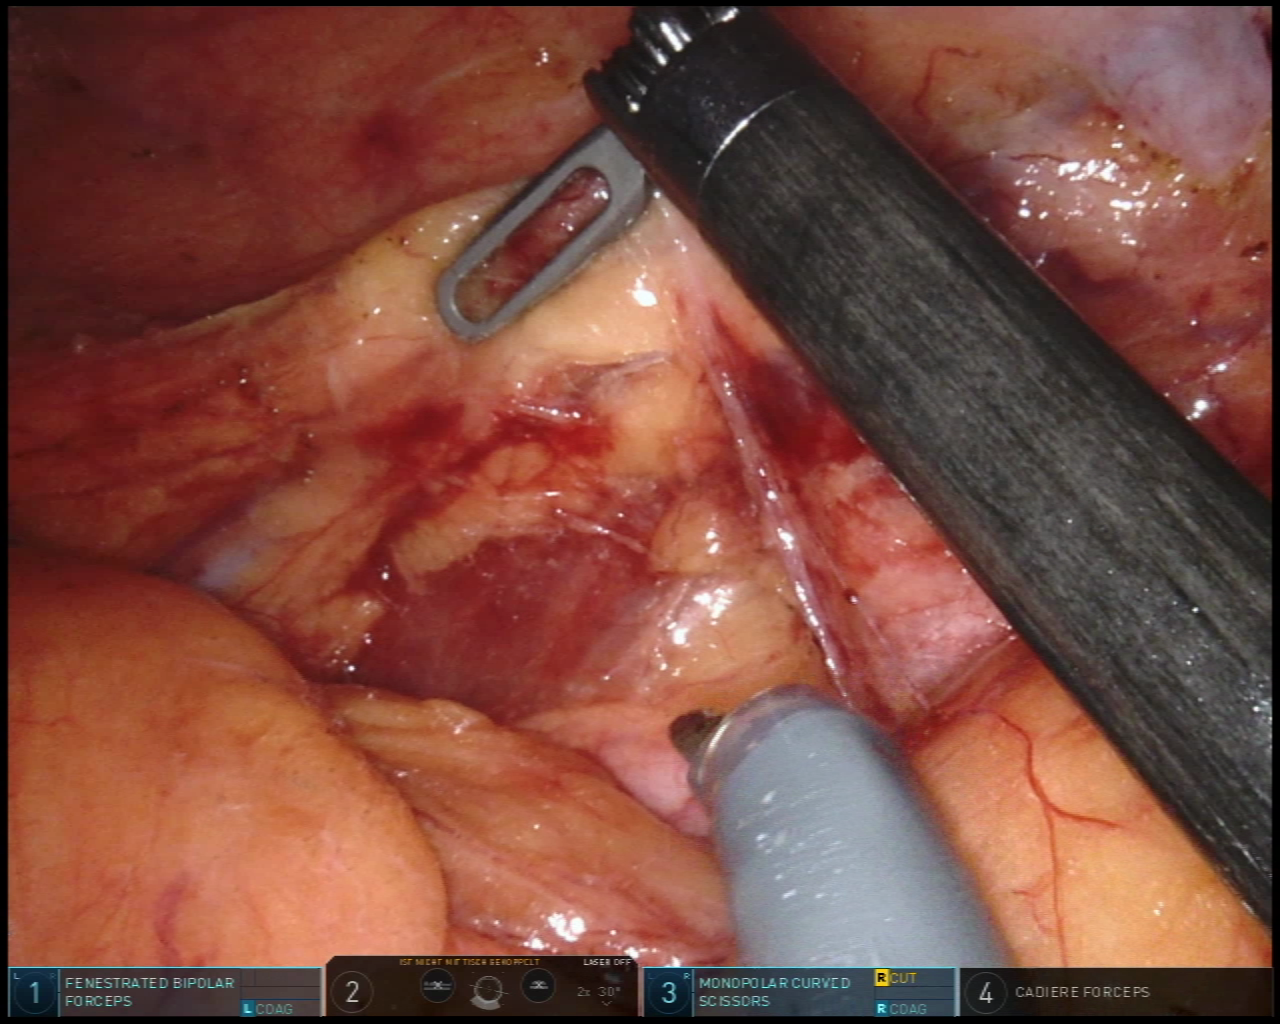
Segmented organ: ureter
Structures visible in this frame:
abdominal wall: yes
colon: no
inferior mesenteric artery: no
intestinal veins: no
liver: no
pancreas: no
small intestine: no
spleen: no
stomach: no
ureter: yes
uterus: no
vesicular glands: no